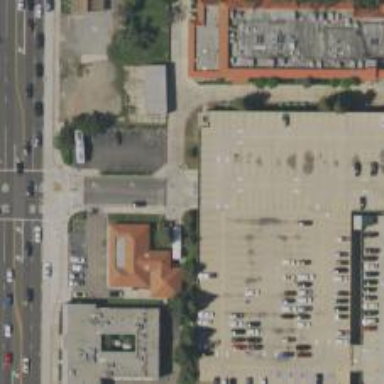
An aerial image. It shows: Multi-storey parking lot with asphalt surface.